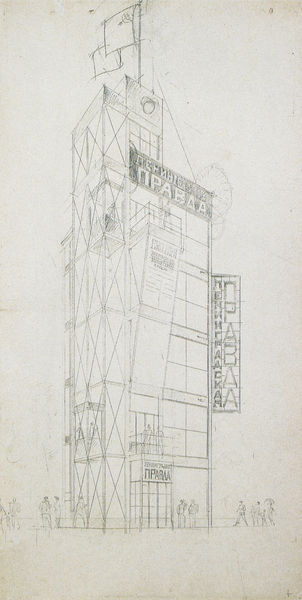
Titel: Wettbewerbsentwurf für das Gebäude der "Leningradskaja Prawda"
Künstler: Alexander Wesnin
Standort: Moskau
Institution: Staatliches Architekturmuseum
Schlagwörter: gruppe, weiß, menschen, grau, schwarz, skizze, zeichnung, gebäude, haus, architektur, personen, leuchte, turm, schrift, passanten, studie, fahne, flagge, russland, grafik, graphik, werbung, wei, schild, gerüst, schwarzweiß, reklame, bleistift, entwurf, kino, geschosse, plan, russisch, schwarzwei, hochhaus, kyrillisch, sowjetunion, zheater, windverbände